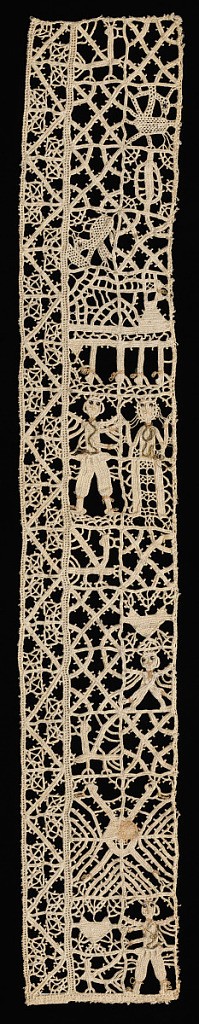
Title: Border
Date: mid-16th century
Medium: linen Technique: grid of withdrawn element work with needle lace, reticella style
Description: Geometrically arranged design of abstract human and animal forms contained with square units and bordered on one side by a zigzag band and smaller geometric forms.